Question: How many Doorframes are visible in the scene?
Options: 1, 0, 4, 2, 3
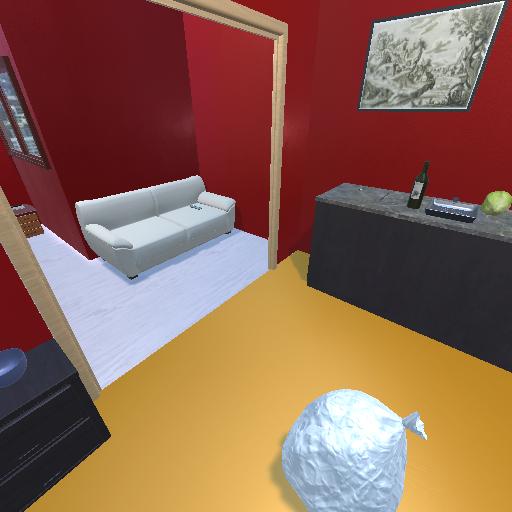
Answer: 1